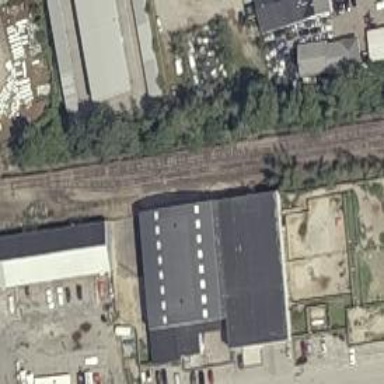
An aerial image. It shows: Rail spur service.